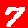
Digit: 7